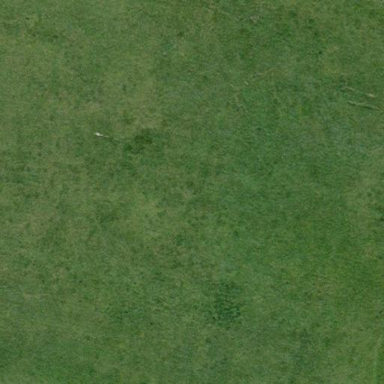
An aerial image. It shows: Open area covered with grass.